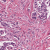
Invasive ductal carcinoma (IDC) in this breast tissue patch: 1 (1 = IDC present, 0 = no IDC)